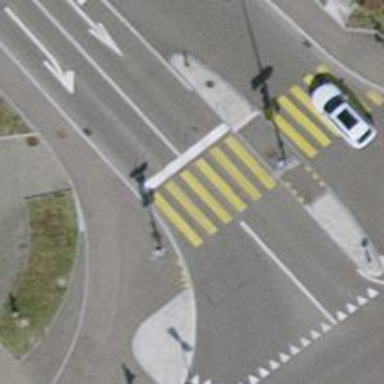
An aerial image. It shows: Road with traffic signals.